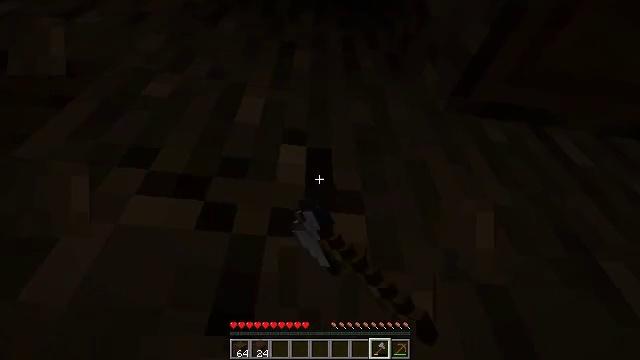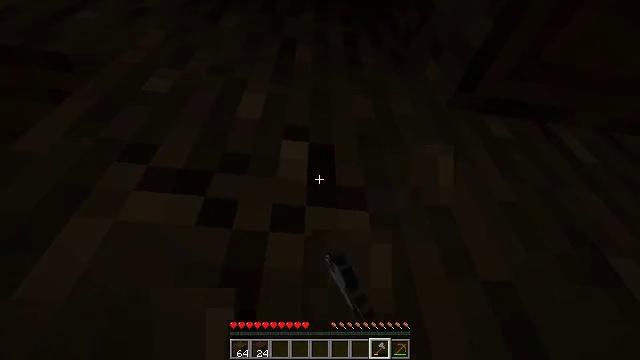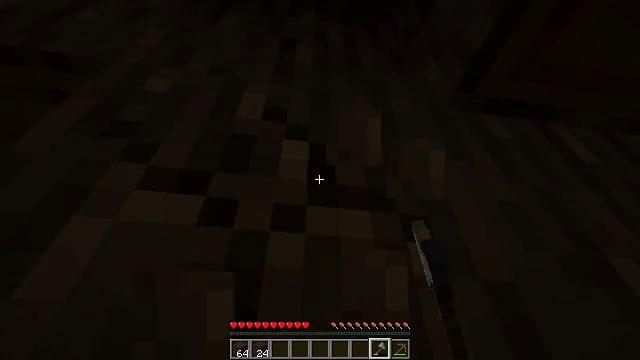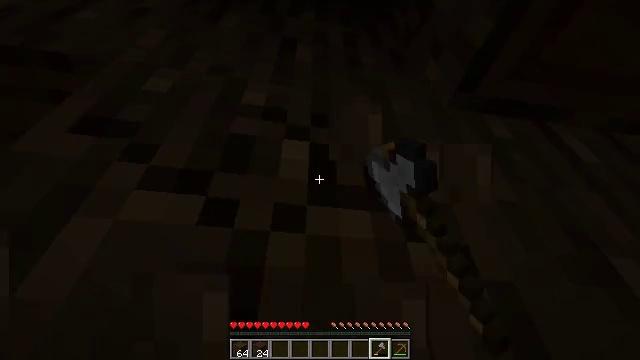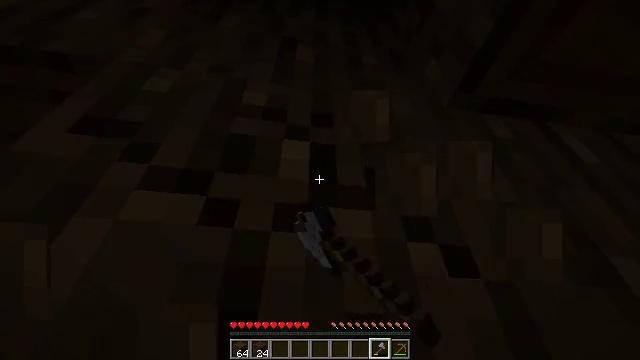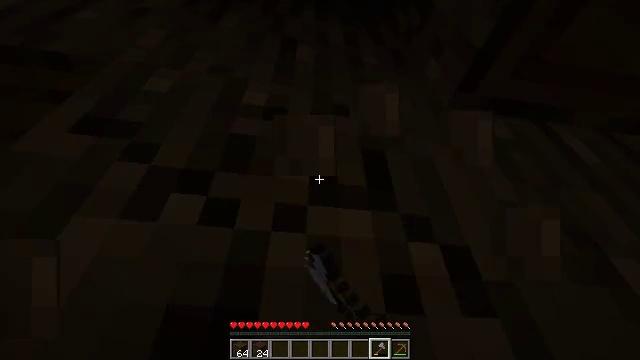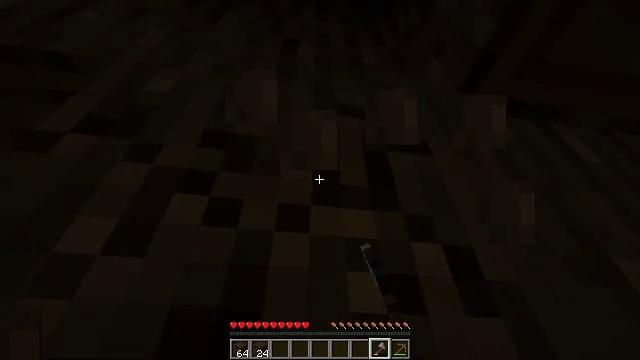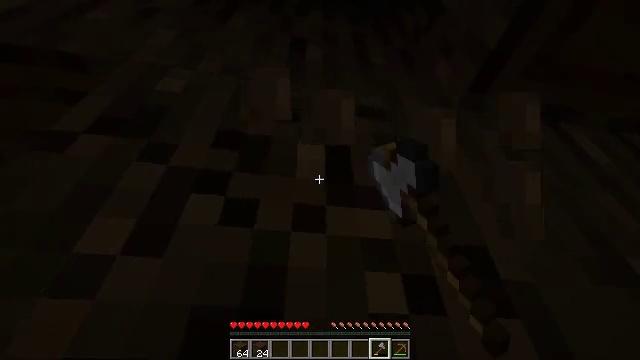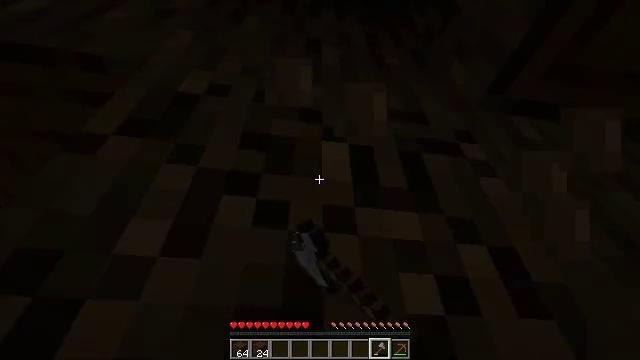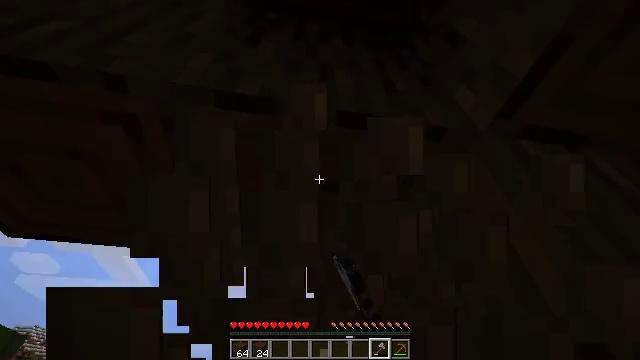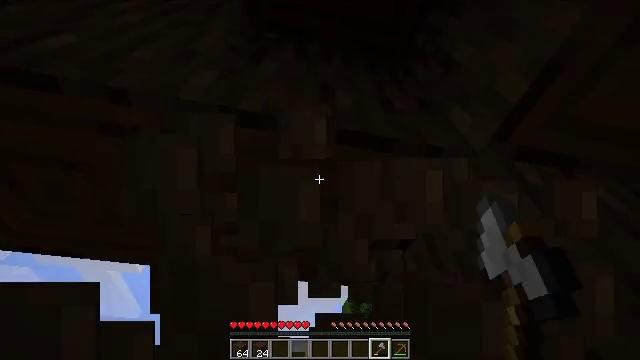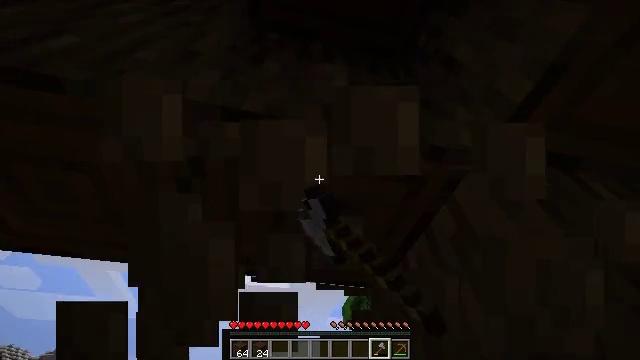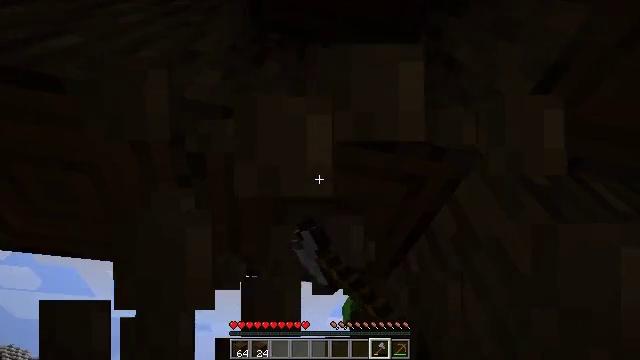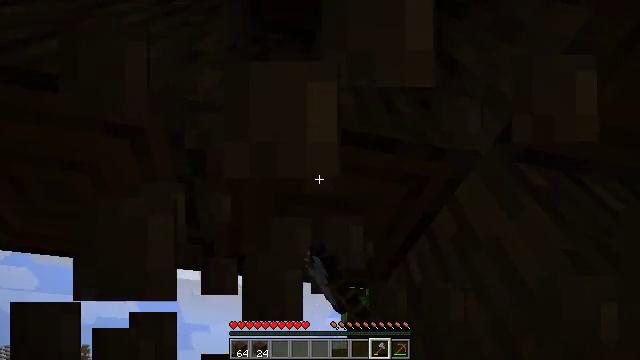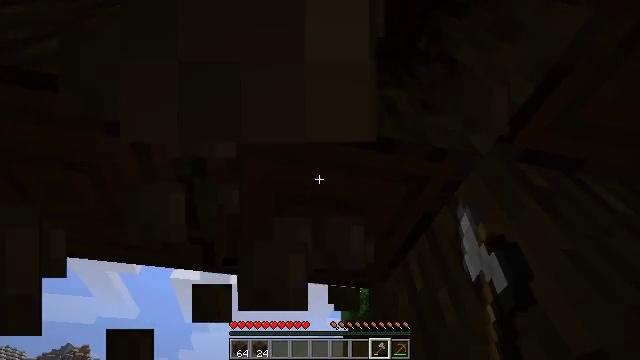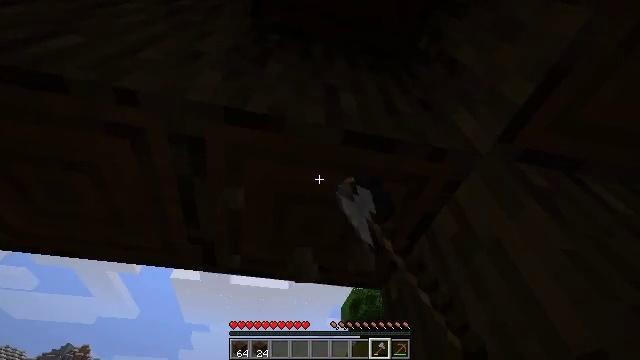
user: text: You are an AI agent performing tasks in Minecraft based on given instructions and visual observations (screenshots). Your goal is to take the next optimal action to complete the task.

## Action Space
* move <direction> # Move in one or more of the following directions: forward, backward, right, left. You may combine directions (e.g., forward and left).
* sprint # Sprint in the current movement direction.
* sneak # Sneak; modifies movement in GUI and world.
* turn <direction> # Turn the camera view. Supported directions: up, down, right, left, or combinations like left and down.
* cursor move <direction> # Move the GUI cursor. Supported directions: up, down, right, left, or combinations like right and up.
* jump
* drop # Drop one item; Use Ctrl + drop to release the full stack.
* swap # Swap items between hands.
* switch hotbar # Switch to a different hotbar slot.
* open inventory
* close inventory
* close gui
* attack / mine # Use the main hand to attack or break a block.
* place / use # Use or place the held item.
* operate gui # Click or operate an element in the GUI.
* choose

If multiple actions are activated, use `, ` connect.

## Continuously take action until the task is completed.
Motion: motion action
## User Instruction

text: Gather dark oak log for crafting.
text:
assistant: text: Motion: sneak, attack / mine
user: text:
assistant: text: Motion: sneak, attack / mine
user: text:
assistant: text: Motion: sneak, attack / mine
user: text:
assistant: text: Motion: sneak, attack / mine
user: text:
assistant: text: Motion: sneak, attack / mine
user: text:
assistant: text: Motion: move left, sneak, attack / mine
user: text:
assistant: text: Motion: move left, sneak, attack / mine
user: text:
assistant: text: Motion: move left, sneak, attack / mine
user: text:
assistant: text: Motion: sneak, turn right and up, attack / mine
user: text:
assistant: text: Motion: sneak, turn right and up, attack / mine
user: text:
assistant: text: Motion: sneak, attack / mine
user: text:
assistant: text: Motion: sneak, attack / mine
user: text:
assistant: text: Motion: sneak, attack / mine
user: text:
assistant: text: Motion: sneak, attack / mine
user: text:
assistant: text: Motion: sneak, attack / mine
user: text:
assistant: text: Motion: sneak, attack / mine
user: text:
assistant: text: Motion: sneak, attack / mine
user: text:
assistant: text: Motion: sneak, turn right and up, attack / mine
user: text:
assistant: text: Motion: sneak, attack / mine
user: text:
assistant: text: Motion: sneak, attack / mine
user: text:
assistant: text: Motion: sneak, attack / mine
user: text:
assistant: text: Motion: sneak, turn right and up, attack / mine
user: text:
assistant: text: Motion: sneak, turn right and up, attack / mine
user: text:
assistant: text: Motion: sneak, turn right, attack / mine
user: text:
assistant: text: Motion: sneak, attack / mine
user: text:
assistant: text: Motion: sneak, attack / mine
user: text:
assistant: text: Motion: sneak, attack / mine
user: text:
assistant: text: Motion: sneak, attack / mine
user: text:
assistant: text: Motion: sneak, attack / mine
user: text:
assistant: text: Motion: sneak, attack / mine